Interaction volume radius: 10 \u00c5
Interaction volume height: 30 \u00c5
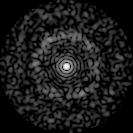
Disorder parameter: 0.8256